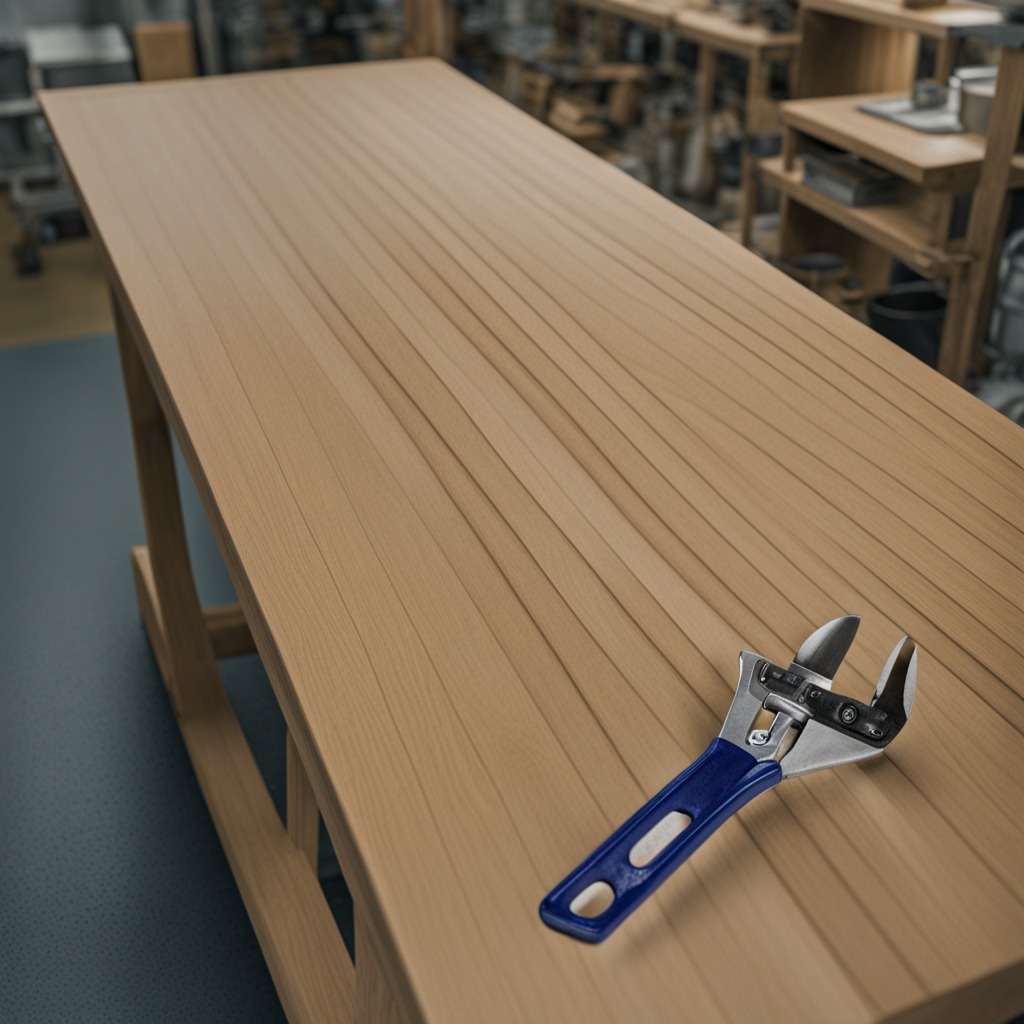
An wrench is lying on a workbench inside a coastal fishing gear workshop.